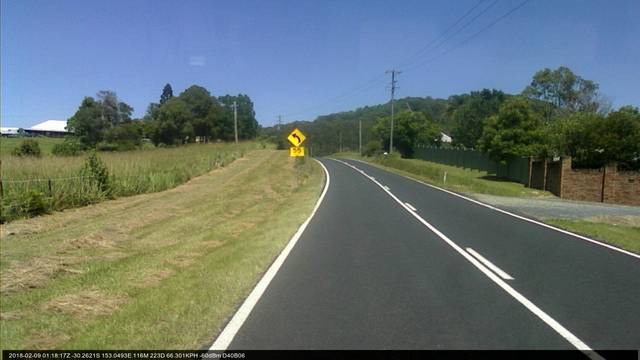
Region: Australia
Coordinates: -30.262, 153.049